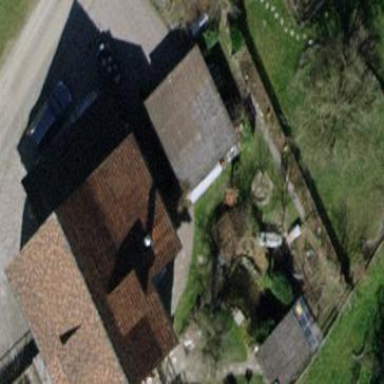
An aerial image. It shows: Gabled roof house.